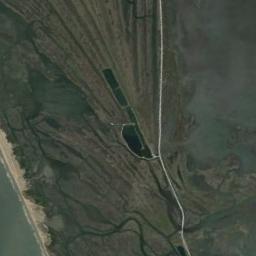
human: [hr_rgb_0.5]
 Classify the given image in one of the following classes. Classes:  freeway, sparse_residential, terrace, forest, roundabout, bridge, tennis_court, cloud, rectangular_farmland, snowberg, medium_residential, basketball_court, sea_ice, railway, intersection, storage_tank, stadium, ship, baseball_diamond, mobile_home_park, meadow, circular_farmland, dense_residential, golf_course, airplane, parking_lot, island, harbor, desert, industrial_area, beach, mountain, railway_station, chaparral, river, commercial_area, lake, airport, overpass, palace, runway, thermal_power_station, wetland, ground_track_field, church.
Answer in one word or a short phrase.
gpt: wetland